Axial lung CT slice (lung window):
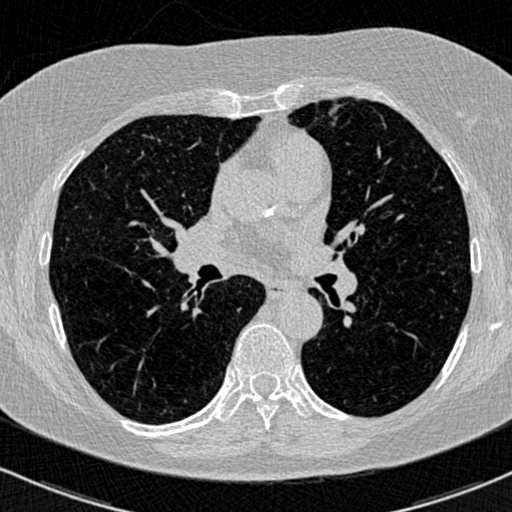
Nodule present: no